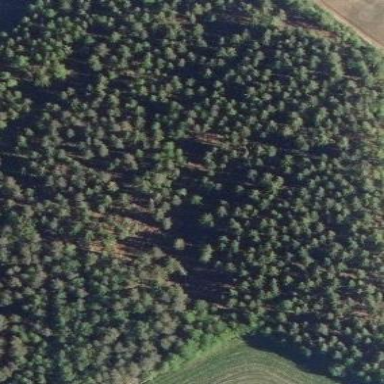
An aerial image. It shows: Mixed leaf woodland.